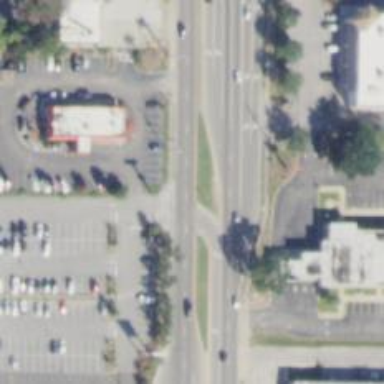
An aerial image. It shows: Asphalt road with primary link designation.